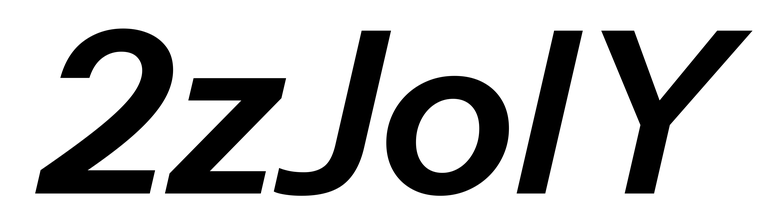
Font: InstrumentSans-Italic_SemiBold_Italic